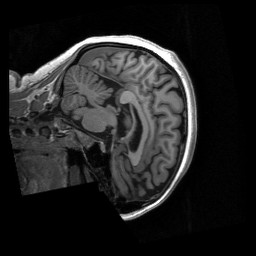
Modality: T1w
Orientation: sagittal
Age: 28
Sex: female
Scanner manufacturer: siemens
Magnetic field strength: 3 T
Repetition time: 2.53 s
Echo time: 0.00267 s